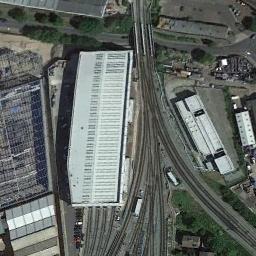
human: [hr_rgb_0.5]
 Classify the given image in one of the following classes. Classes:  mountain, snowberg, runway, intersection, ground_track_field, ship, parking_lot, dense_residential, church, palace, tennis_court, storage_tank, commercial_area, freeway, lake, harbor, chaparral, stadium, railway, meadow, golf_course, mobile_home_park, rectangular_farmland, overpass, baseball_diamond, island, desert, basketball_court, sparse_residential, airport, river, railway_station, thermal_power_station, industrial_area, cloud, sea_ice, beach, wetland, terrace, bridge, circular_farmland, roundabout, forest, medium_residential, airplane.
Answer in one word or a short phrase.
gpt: railway_station